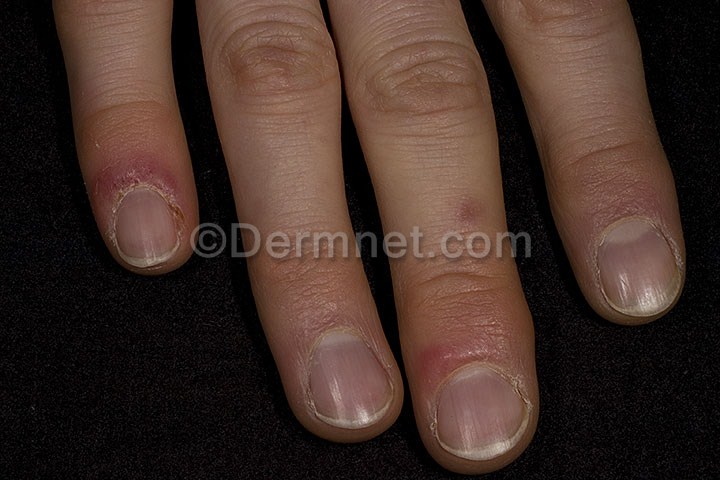
Disease: Lupus and other Connective Tissue diseases